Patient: sex F, age 75
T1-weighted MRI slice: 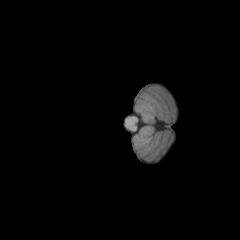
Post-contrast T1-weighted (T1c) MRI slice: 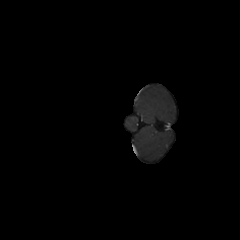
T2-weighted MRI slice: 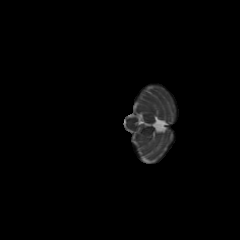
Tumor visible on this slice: no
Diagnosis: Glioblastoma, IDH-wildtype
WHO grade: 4